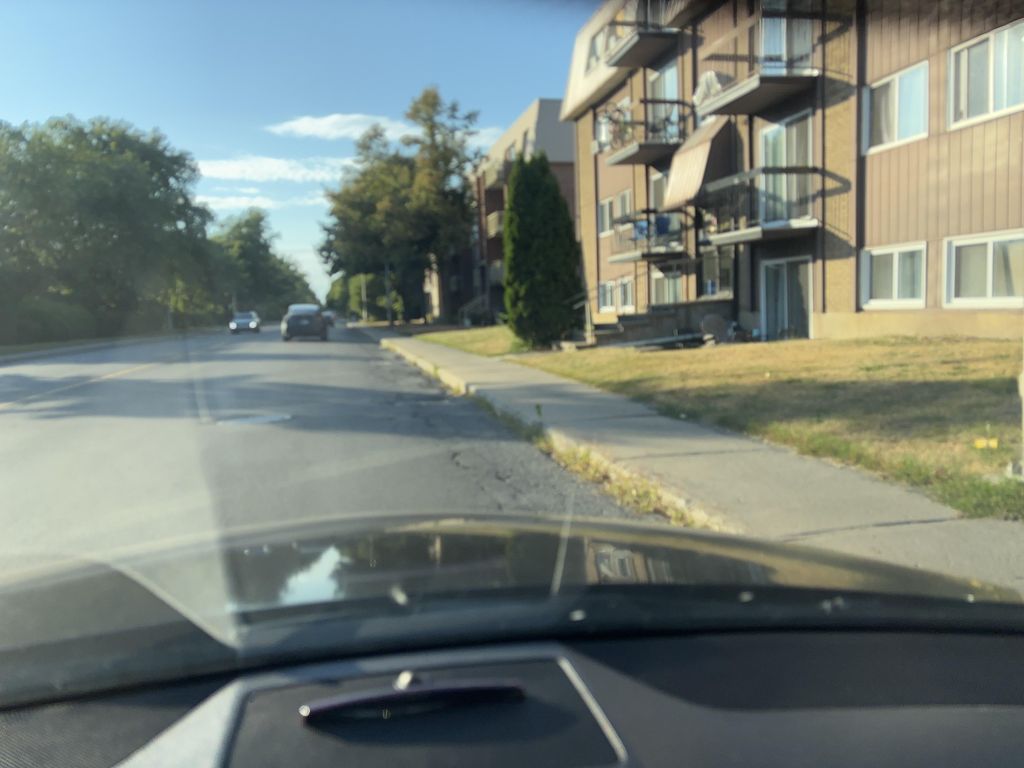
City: montreal